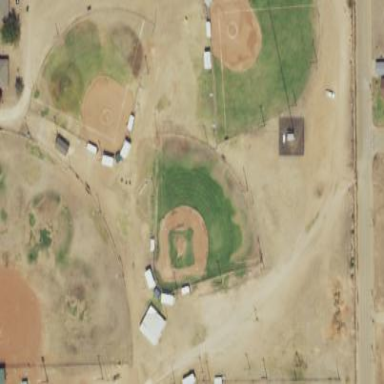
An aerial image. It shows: Baseball pitch for leisure and sports activities.